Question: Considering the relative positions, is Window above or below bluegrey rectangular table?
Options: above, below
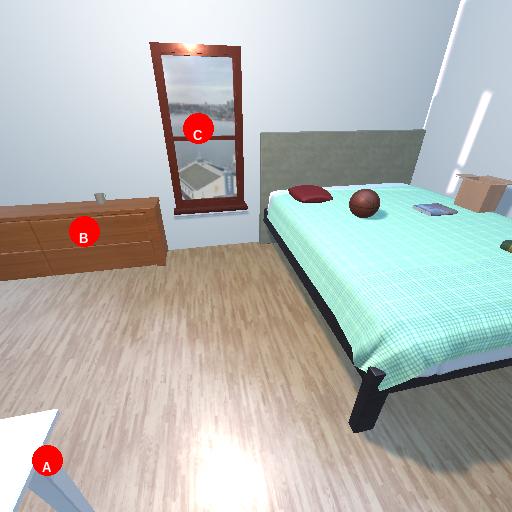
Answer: above